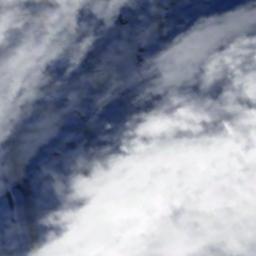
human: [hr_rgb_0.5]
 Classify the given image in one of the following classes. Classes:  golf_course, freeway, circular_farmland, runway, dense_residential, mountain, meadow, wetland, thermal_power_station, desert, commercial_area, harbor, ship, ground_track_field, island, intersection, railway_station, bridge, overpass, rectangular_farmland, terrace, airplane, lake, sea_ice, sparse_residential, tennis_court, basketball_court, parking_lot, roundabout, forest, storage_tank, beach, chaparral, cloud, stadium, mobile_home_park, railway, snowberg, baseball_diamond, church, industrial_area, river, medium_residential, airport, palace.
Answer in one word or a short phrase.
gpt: cloud